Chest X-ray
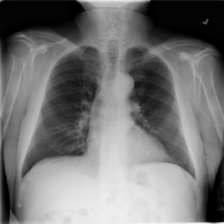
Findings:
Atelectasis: negative
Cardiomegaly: negative
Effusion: negative
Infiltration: negative
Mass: negative
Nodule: negative
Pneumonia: negative
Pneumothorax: negative
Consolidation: negative
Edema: negative
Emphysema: negative
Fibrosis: negative
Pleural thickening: negative
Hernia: negative